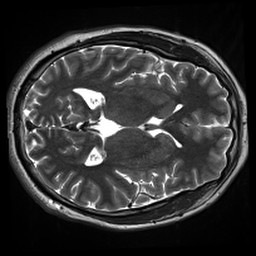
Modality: inplaneT2
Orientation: axial
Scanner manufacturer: siemens
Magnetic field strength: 3 T
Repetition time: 11 s
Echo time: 0.059 s